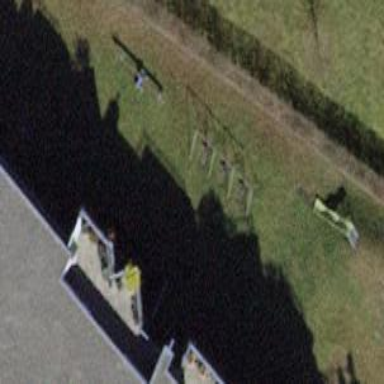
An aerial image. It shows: Playground area for leisure land.